Question: I am trying to add 'FullCalendar UI' on admin page in Wordpress!. However, although it loads, its style is not enabled. For instance, header option such as prev, next today are all not visible at all.
What would be the cause of the problem here?
Any help would be appreciated

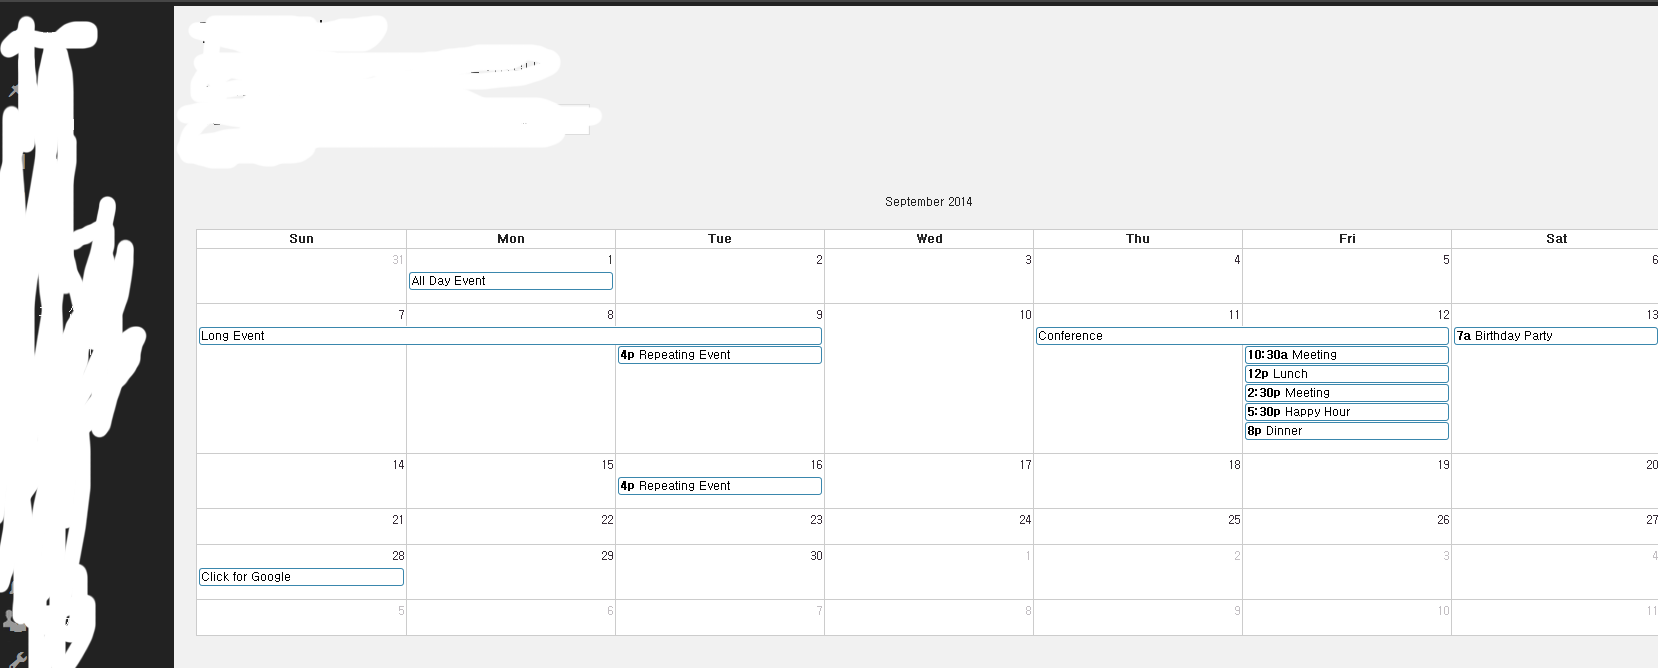
Answer: You have to enqueue the scripts and styles properly. The first scripts are registered and then enqueued as dependencies of 'start-js' and this is the custom JS that fires the calendar. Don't enqueue external jQuery, use the one bundled with WP.
'''
add_action('admin_menu', function()
{
$hook = add_menu_page(
'FC',
'FC',
'add_users',
'fc_admin',
'render_page',
'http://i.stack.imgur.com/s2ons.png'
);
add_action( "admin_print_scripts-$hook", function()
{
wp_enqueue_style( 'ui-css', plugins_url( '/lib/cupertino/jquery-ui.min.css', __FILE__ ) );
wp_enqueue_style( 'full-css', plugins_url( '/fullcalendar.css', __FILE__ ) );
wp_register_script( 'moment-js', plugins_url( '/lib/moment.min.js', __FILE__ ) );
wp_register_script( 'full-js', plugins_url( '/fullcalendar.min.js', __FILE__ ) );
wp_enqueue_script( 'start-js', plugins_url( '/start.js', __FILE__ ), array( 'jquery', 'moment-js', 'full-js' ) );
});
});
function render_page()
{
?>
<h2>Full Calendar</h2>
<div id='calendar'></div>
<?php
}
'''
And the 'start.js' file:
'''
jQuery(document).ready(function($) {
$('#calendar').fullCalendar({ /* SETTINGS */ });
});
'''